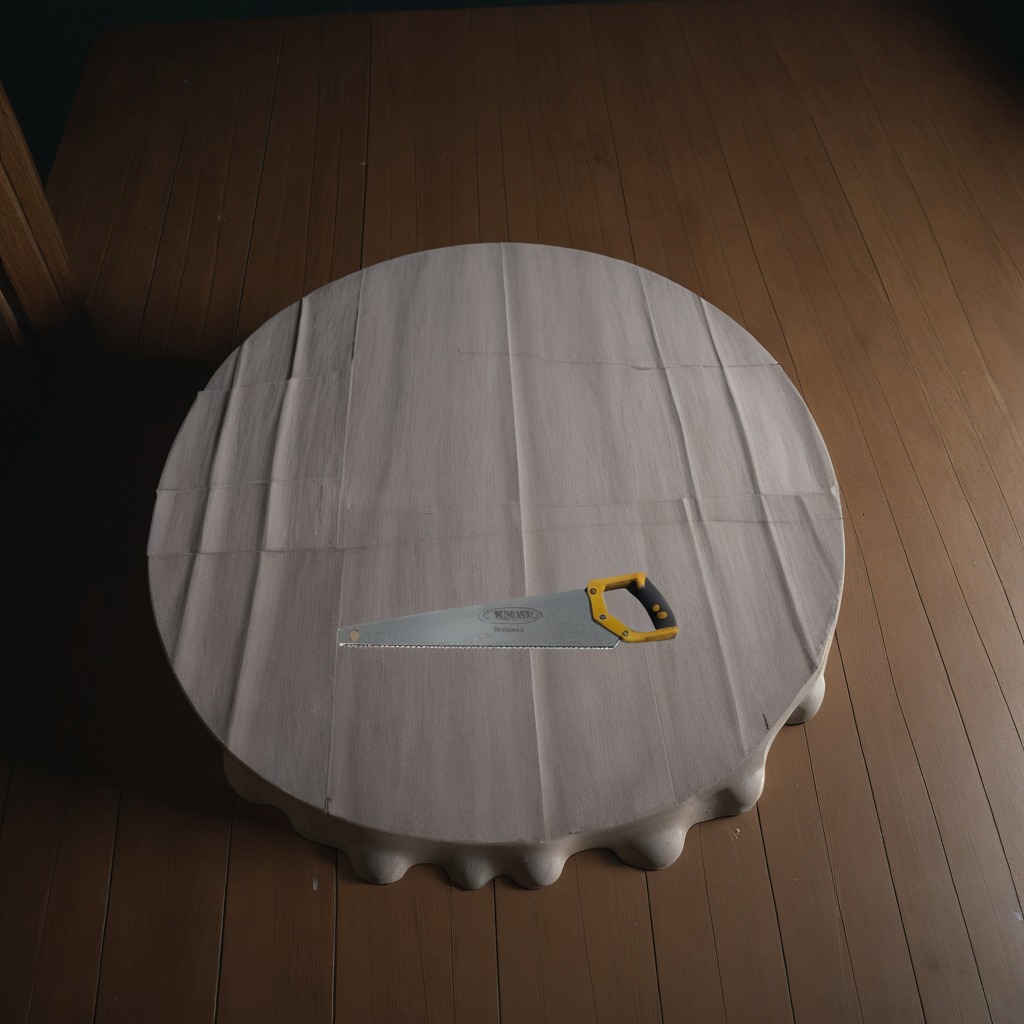
A handheld metal saw lying on a wooden table inside a workshop at night dim ambient light soft shadows worn but beneath the cloth